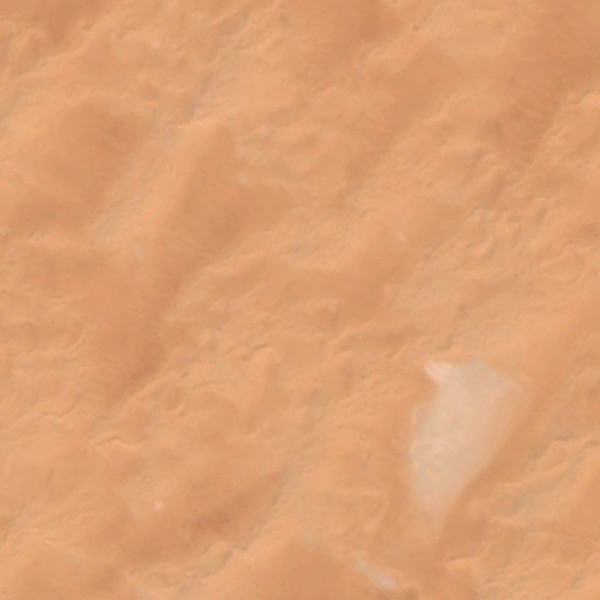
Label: Desert